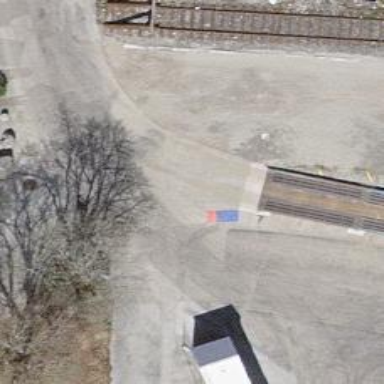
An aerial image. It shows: Railway buffer stop.